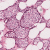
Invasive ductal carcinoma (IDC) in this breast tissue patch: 1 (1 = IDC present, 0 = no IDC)